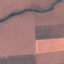
Land use / land cover: AnnualCrop